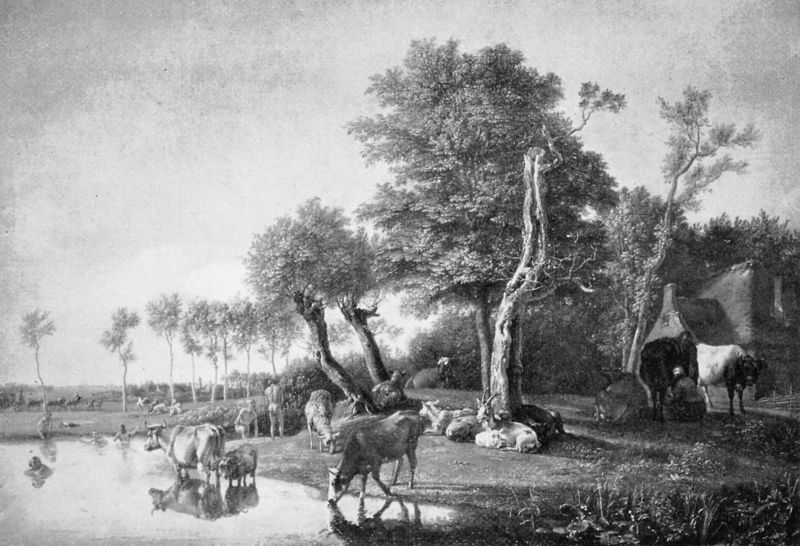
Titel: La vache qui se mire
Künstler: Paulus Potter
Institution: Den Haag, Mauritshuis
Schlagwörter: baum, nackt, schatten, wasser, weiß, baden, baumstämme, bäume, fluss, landschaft, menschen, see, teich, ufer, frau, grau, licht, schwarz, zeichnung, dach, gras, haus, tier, tiere, wiese, zaun, trinken, holland, baumstamm, kühe, natur, spiegelung, stamm, vieh, weide, gewässer, pflanze, pflanzen, wald, schornstein, weiher, liegen, ruhen, herde, kuh, rind, idylle, nackte, bauer, paradies, rinder, schaf, reetdach, weiden, schwarz-weiß, stich, bauernhaus, landwirtschaft, tränke, kate, melken, schafe, hirte, ausruhen, ziege, kälbchen, ziegen, totholz, abgestorbener baum, riner, nackte menschen, bedende